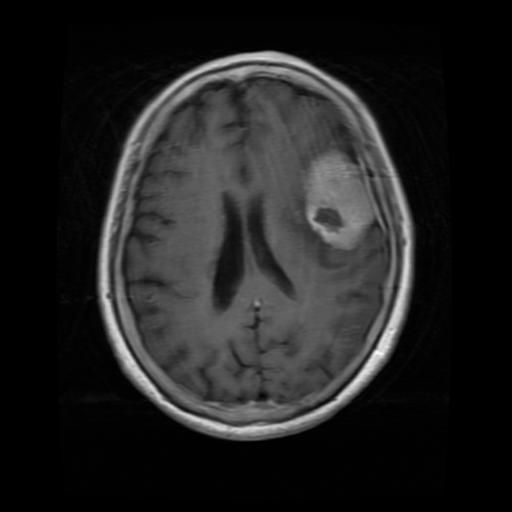
Label: meningioma